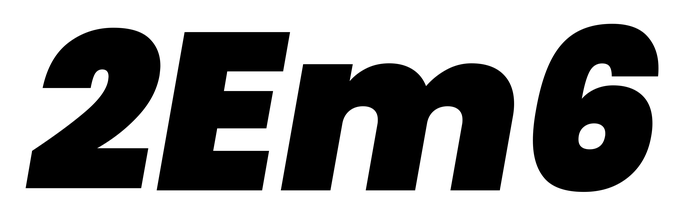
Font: Poppins-BlackItalic